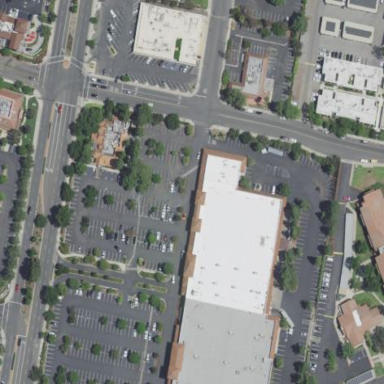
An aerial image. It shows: Retail building.